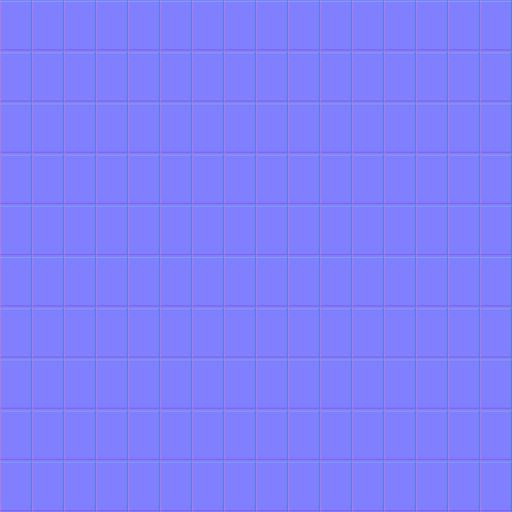
building facade glass reflective